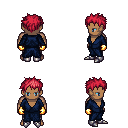
a pixel art fantasy rpg character, male body template, human, dark skin, blue robe, metal pants, ruby red bedhead hairstyle, gold gloves, metal boots, four views (front, back, left, right), 2x2 character sprite sheet, small pixel art, hard edges, no anti-aliasing